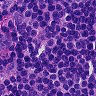
Metastatic tissue present: no